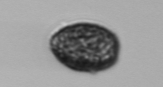
Label: Pseudochattonella_farcimen